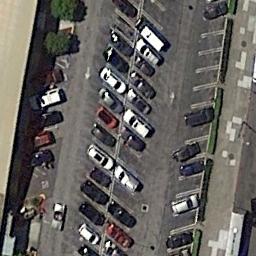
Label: parking_lot